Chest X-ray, AP view. Patient: 36 years old, sex F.
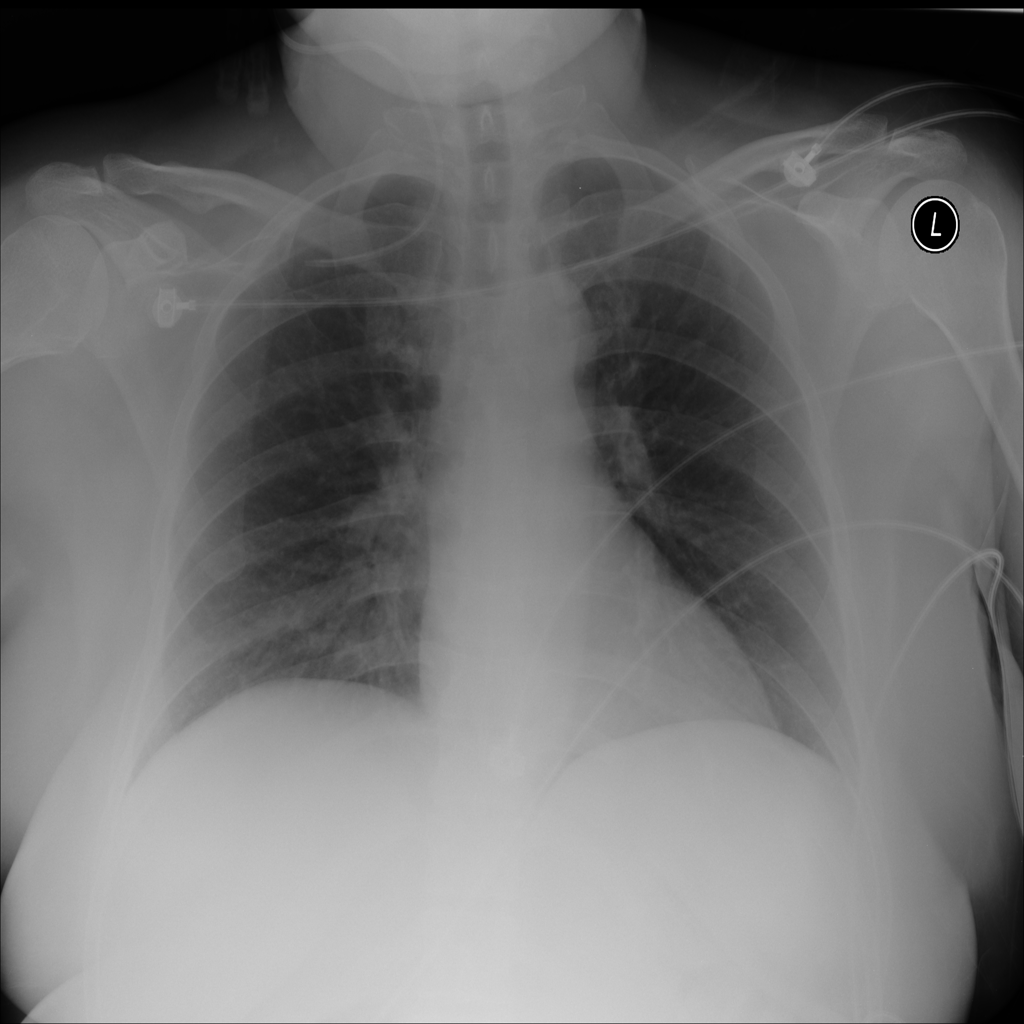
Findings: No Finding